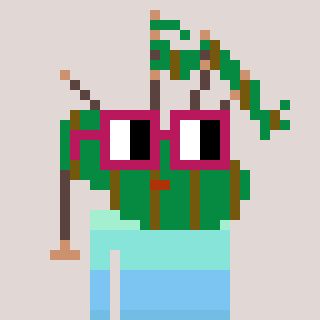
a pixel art character with square dark red glasses, a bagpipe-shaped head and a bluegrey-colored body on a warm background